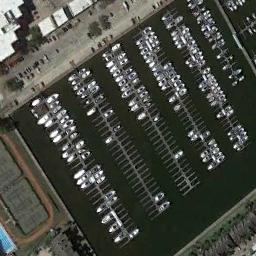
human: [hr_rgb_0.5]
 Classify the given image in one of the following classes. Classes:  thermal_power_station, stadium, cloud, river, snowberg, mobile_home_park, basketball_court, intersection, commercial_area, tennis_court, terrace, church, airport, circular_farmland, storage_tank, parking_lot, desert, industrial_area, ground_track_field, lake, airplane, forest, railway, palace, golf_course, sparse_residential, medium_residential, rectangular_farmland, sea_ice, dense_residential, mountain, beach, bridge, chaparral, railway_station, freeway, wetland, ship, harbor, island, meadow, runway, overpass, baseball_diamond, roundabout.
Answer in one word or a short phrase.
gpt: harbor